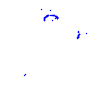
Particle: kaon